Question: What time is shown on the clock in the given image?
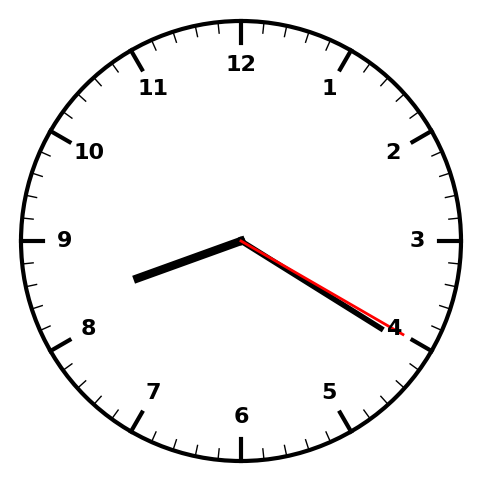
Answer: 08:20:20